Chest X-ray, PA view. Patient: 21 years old, sex F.
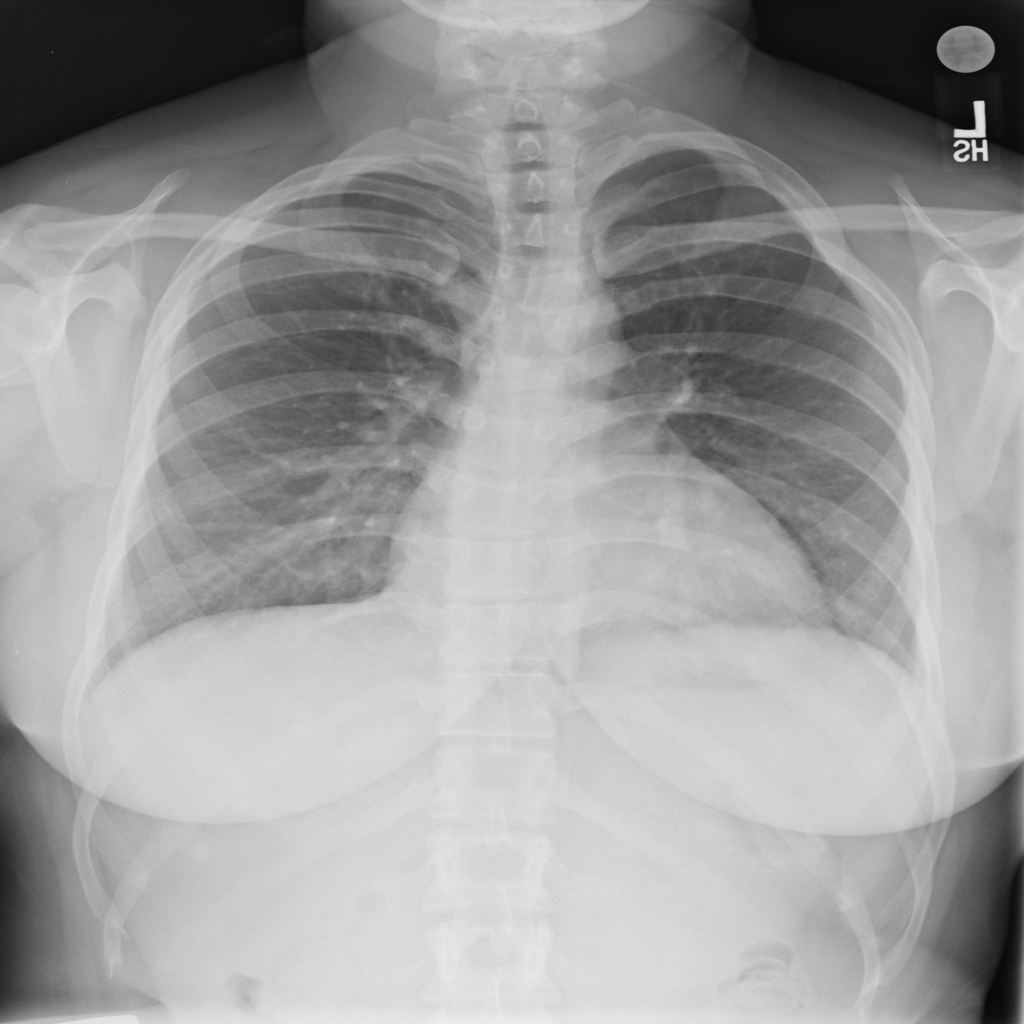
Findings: No Finding